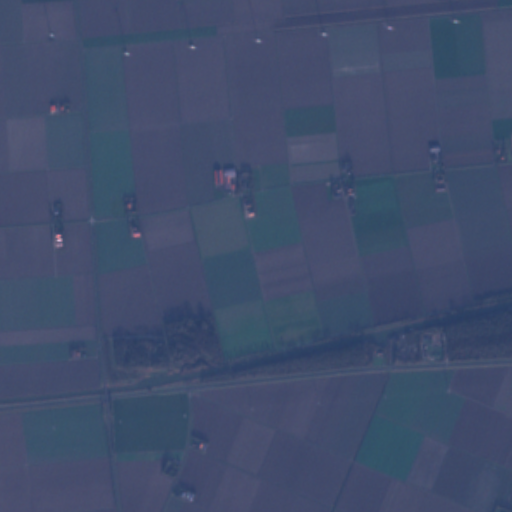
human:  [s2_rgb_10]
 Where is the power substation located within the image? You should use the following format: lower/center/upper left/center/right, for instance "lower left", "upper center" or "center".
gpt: The power substation is located in the lower right of the image.
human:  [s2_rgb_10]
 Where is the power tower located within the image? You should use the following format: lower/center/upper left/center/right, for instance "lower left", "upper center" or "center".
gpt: The power tower is located in the lower of the image.
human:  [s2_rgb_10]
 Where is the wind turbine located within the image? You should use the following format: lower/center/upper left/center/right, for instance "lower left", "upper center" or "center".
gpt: The wind turbine is located in the upper of the image.
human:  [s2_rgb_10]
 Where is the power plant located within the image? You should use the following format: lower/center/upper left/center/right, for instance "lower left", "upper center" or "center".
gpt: There is no power plant in the image.